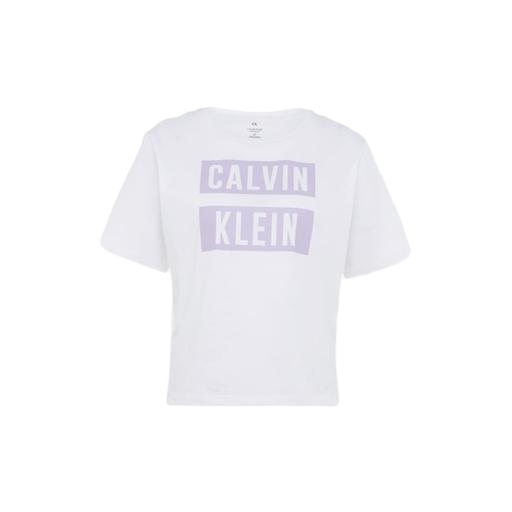
white logo-print t-shirt, white cropped logo t-shirt, white logo graphic tee, white background